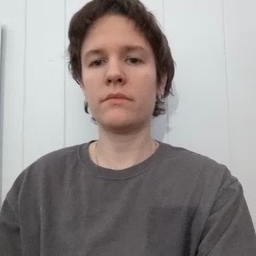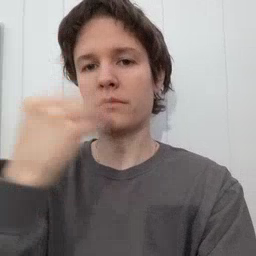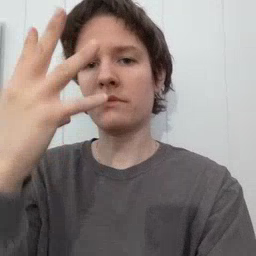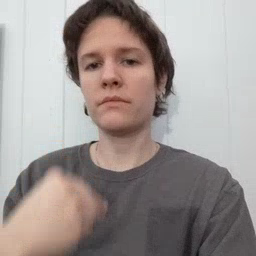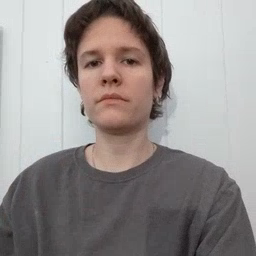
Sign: sleepy